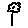
Label: flower